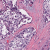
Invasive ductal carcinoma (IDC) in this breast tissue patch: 1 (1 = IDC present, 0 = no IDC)